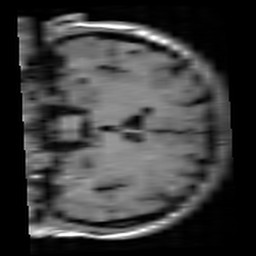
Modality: T1w
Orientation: coronal
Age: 33
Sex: female
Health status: healthy
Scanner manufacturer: siemens
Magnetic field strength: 3 T
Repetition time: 4.1 s
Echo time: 0.0085 s